Question: I am using JQuery mouseenter event to show a div inside another div. When the mouse enters DIV A I show a smaller DIV B inside it. The problem is that when I put my mouse over DIV B, JQuery runs the mouseenter event again. I want to show DIV B (inner one) and when the mouse goes over it, not to fire the mouseenter event again. Although technically, my mouse is still hovering DIV A. So on other words, Mouseout over DIV B causes JQuery to run mouseenter on DIV A again, that what I understand.

Code:
'''
$(document).on("mouseenter", ".si", function (e) {
settingsIcon(e,1);
});
$()
$(document).on("mouseout", ".si", function (e) {
settingsIcon(e,0);
});
function settingsIcon(e, action) {
if (action === 1) // show
{
$(".settings_icon").remove();
var id = parseInt(e.target.id.replace("dvci_", ""), 10);
$("#dvc_" + id).prepend("<div class='settings_icon' ><img class='settings_icon_image' src='settings.png' style='width:59px; height:57px' /></div>");
var icon = $("#dvc_" + id + " .settings_icon");
icon.css({
"left": ($("#dvci_" + id).width() / 2) - 30,
"top": parseInt($("#dvci_" + id).css("margin-top").replace("px", ""), 10) + ($("#dvci_" + id).height() / 2) - 30
});
$(".settings_icon img").show("scale", {}, 400);
}
else {
// hide
$(".settings_icon").remove();
}
}
'''
: <URL>
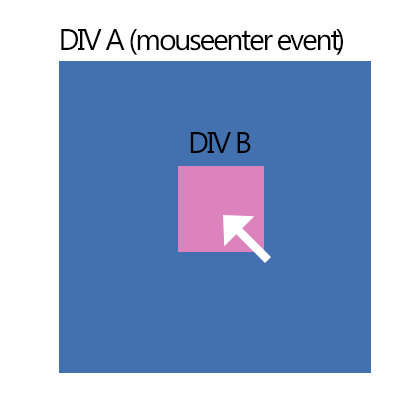
Answer: Try this using <URL>:
'''
$(document).on("mouseenter", ".si", function (e) {
settingsIcon(e,1);
});
$(document).on("mouseleave", ".si", function (e) {
settingsIcon(e,0);
});
$(document).on("mouseenter", "#b", function (e) {
e.stopPropagation();
});
$(document).on("mouseleave", "#b", function (e) {
e.stopPropagation();
});
'''